Chest X-ray. View position: PA
Patient age: 57
Patient sex: F
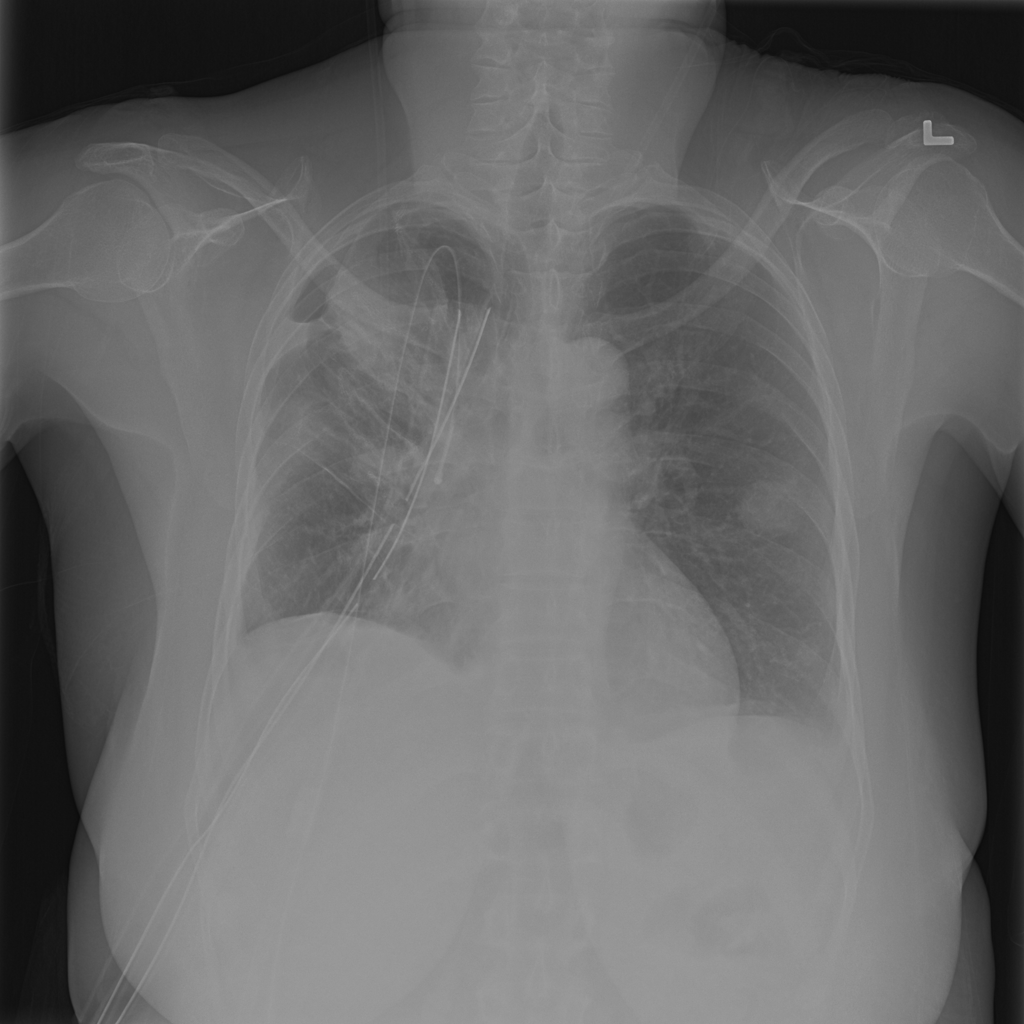
Finding: Pneumothorax